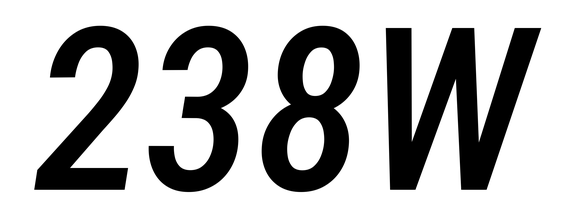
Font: Roboto-Italic_Condensed_Medium_Italic